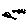
Label: triangle